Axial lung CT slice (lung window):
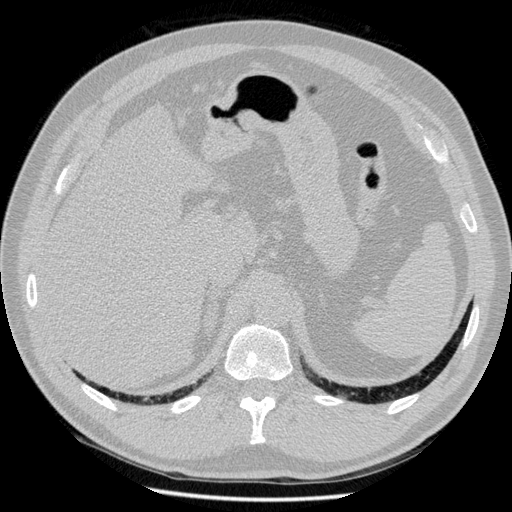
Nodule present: no